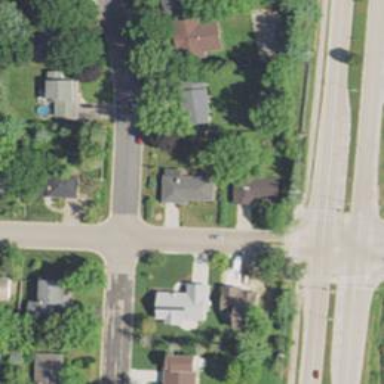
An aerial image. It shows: Smooth asphalt road in residential area.